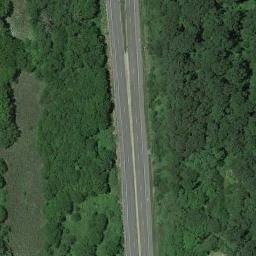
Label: freeway